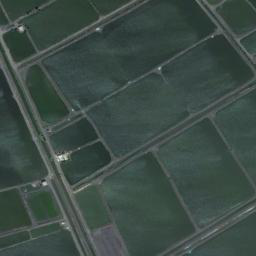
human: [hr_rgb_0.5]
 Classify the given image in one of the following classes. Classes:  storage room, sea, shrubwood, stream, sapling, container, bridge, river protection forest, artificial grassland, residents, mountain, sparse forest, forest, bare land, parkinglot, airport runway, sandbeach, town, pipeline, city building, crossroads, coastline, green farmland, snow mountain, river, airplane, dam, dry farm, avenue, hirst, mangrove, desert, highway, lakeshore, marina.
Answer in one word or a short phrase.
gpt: green farmland